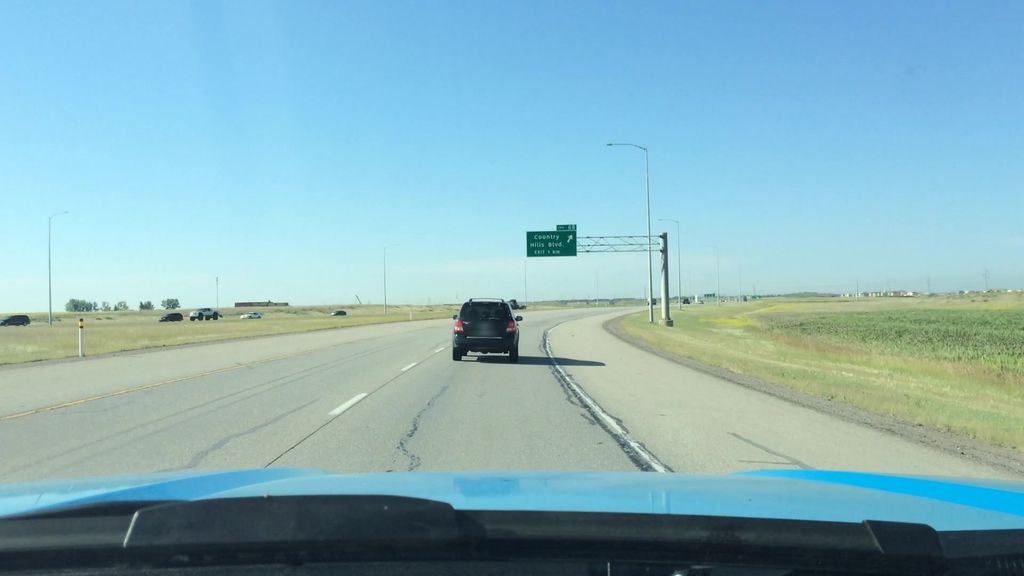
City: calgary